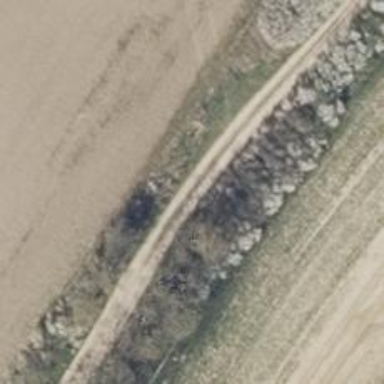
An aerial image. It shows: Track road with grade3 tracktype.